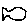
Label: fish